Question: By mistake i reverted my test.xcodeproj file. Now every time i am getting this message.

How to save current version? I am using xcode Version 3.2.6.
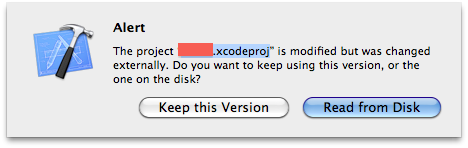
Answer: 1. Press "Keep this Version".
2. Force quit Xcode.